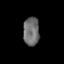
Tissue: prostate
Cell type: T cells
Senescence score: 0.3544
Nuclear area (px): 447
Mean DAPI intensity: 110.642